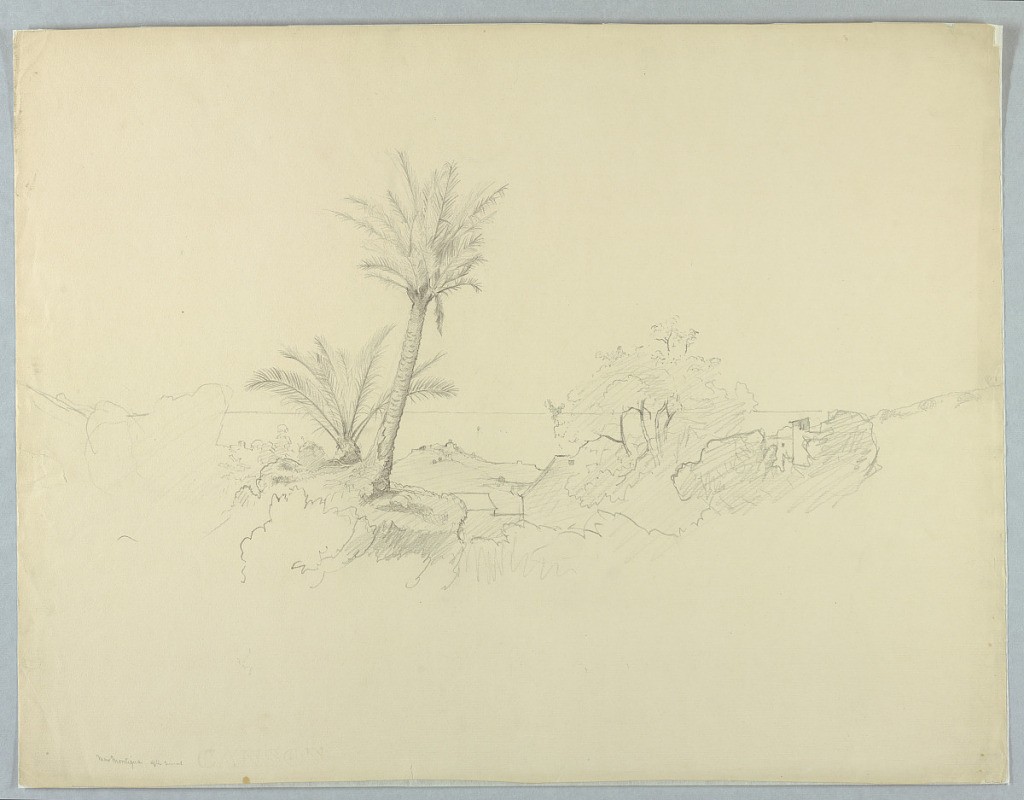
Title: Study of seascape
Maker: William Stanley Haseltine, American, 1835–1900
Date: ca. 1855
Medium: Graphite on paper
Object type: Drawing
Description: Sketch of a village by the water with palm trees.